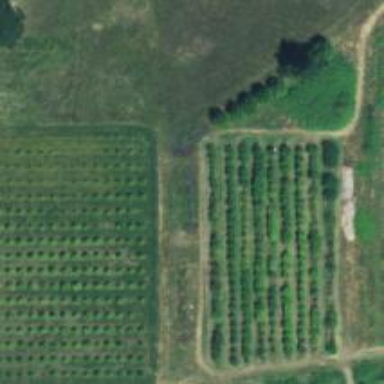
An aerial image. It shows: Orchard.